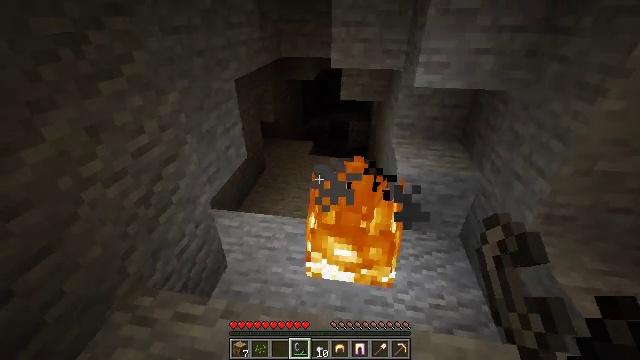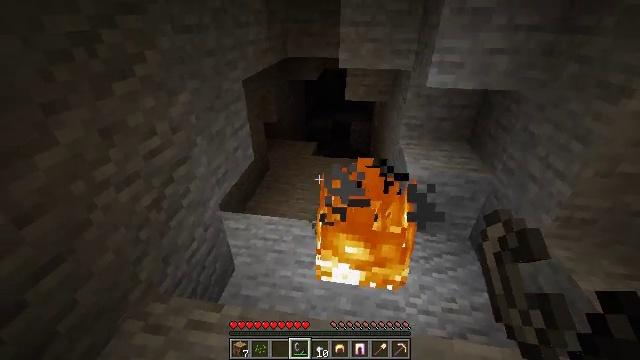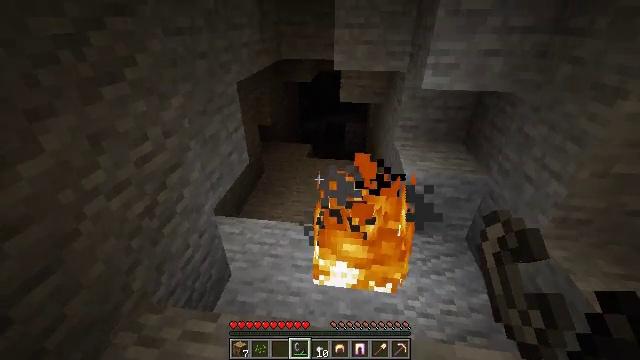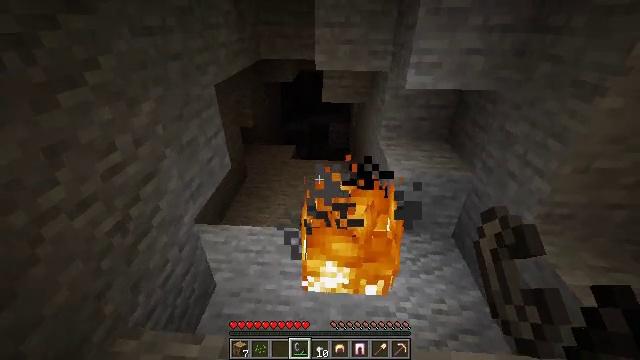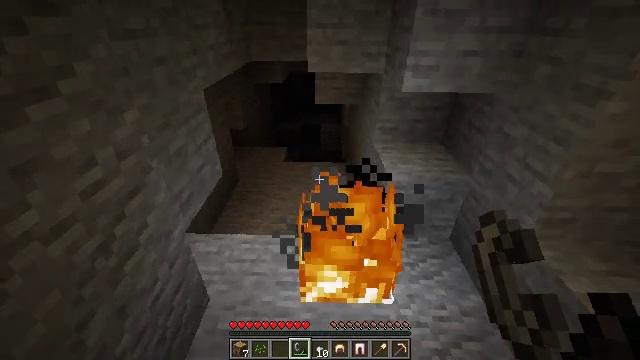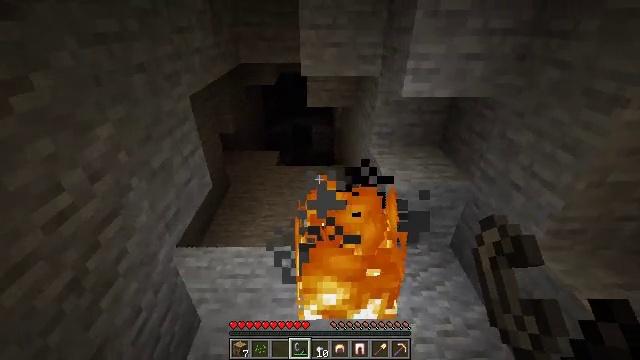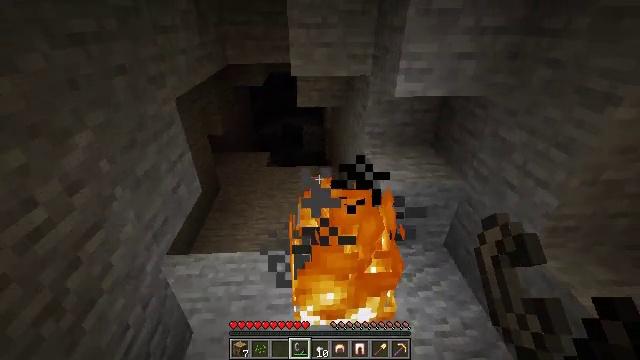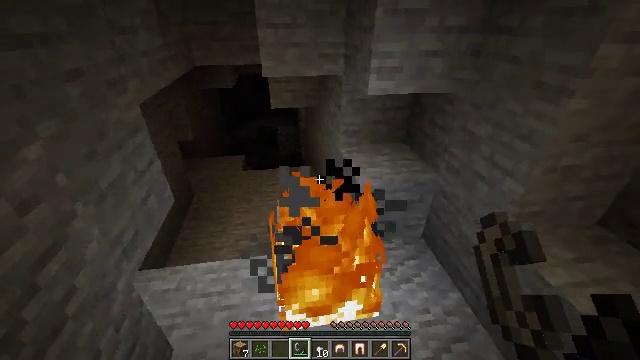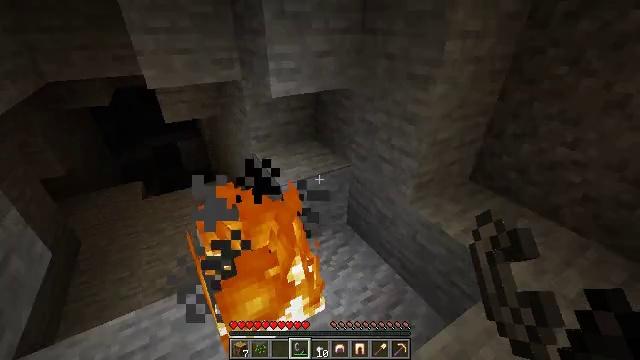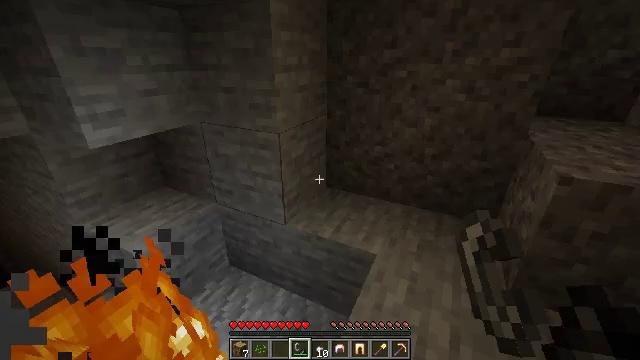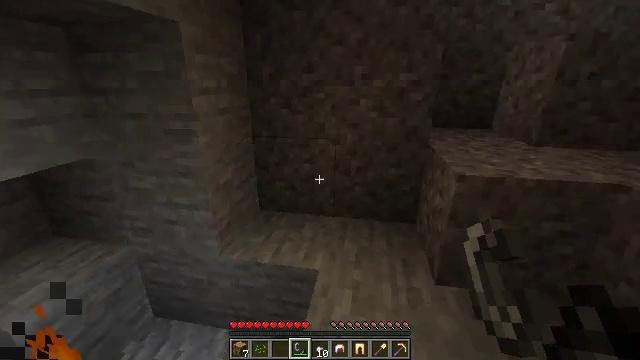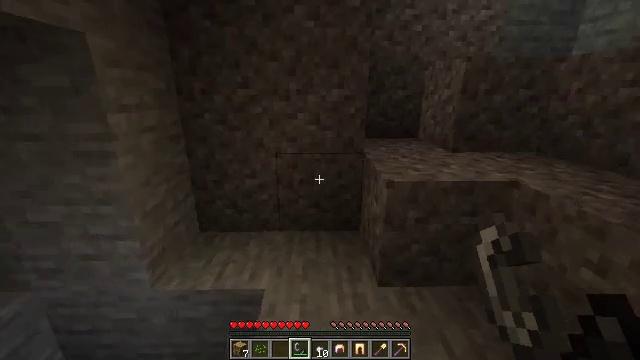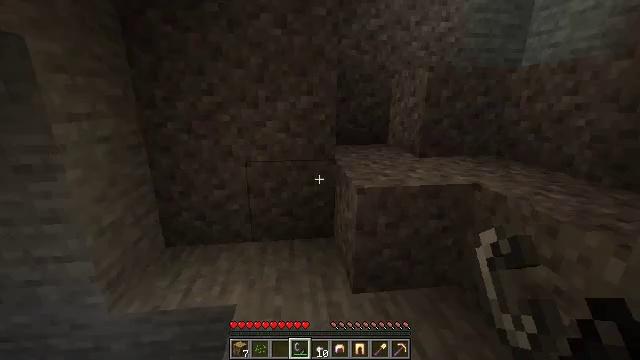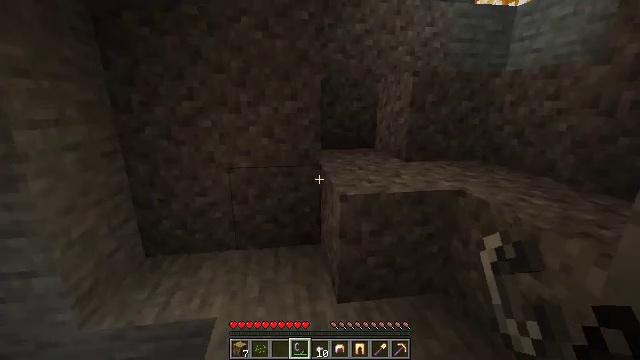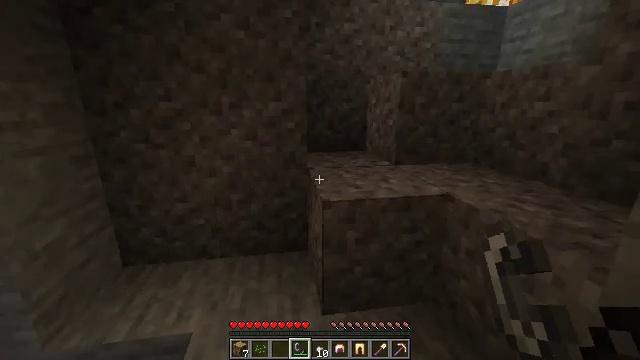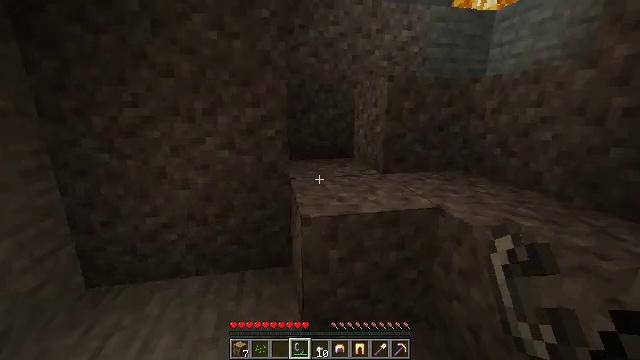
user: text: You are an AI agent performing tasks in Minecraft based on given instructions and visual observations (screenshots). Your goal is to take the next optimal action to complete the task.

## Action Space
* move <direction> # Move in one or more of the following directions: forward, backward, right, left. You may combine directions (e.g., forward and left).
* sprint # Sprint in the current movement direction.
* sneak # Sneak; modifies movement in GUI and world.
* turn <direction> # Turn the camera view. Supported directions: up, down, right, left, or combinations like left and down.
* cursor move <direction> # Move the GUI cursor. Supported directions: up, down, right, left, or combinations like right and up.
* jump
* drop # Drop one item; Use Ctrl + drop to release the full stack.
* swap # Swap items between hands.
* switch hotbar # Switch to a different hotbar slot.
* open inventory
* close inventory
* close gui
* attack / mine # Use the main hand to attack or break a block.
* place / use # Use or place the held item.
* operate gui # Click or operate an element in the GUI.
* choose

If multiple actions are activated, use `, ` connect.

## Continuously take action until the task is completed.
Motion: motion action
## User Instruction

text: Gather stone by using a pickaxe.
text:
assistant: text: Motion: move forward and move left
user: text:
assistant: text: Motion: move forward and move left, turn right
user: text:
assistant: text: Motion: move forward and move left, turn right
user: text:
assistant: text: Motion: move forward, turn right
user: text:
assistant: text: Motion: turn right
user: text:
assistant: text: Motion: turn right
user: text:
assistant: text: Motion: turn right
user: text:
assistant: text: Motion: turn right
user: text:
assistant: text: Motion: turn right and up
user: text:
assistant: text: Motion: turn right and up
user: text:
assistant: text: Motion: move right, turn right and up
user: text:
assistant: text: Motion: move forward and move right, turn right and up
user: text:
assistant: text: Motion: move forward and move right, turn right
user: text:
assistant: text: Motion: move forward and move right
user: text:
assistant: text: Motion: move forward and move right, turn right and up
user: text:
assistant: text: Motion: move forward and move right, turn up
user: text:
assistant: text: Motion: move forward and move right, turn up
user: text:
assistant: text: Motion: move forward, turn up
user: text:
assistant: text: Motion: move forward, turn up
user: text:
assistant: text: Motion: move forward, turn up
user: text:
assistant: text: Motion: move forward, turn right and up
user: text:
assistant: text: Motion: move forward, turn right and up, jump
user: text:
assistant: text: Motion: move forward, turn up, jump
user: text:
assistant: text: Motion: move forward, jump
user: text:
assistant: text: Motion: move forward and move right, jump
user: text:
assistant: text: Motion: move forward and move right, jump
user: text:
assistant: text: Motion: move forward and move right
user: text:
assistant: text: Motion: move forward and move right
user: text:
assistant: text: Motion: move forward and move right
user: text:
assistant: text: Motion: move forward and move right